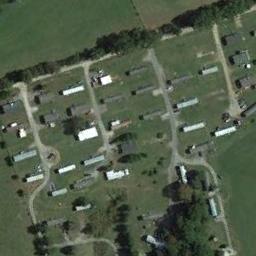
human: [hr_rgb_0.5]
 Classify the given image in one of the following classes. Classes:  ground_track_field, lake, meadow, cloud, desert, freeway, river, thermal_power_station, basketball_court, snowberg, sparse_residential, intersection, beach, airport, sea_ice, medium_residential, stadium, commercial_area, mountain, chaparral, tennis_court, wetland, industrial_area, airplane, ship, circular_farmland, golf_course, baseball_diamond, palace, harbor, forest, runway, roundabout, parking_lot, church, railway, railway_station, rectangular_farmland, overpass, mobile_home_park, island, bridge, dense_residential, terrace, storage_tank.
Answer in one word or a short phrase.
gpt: mobile_home_park